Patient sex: M
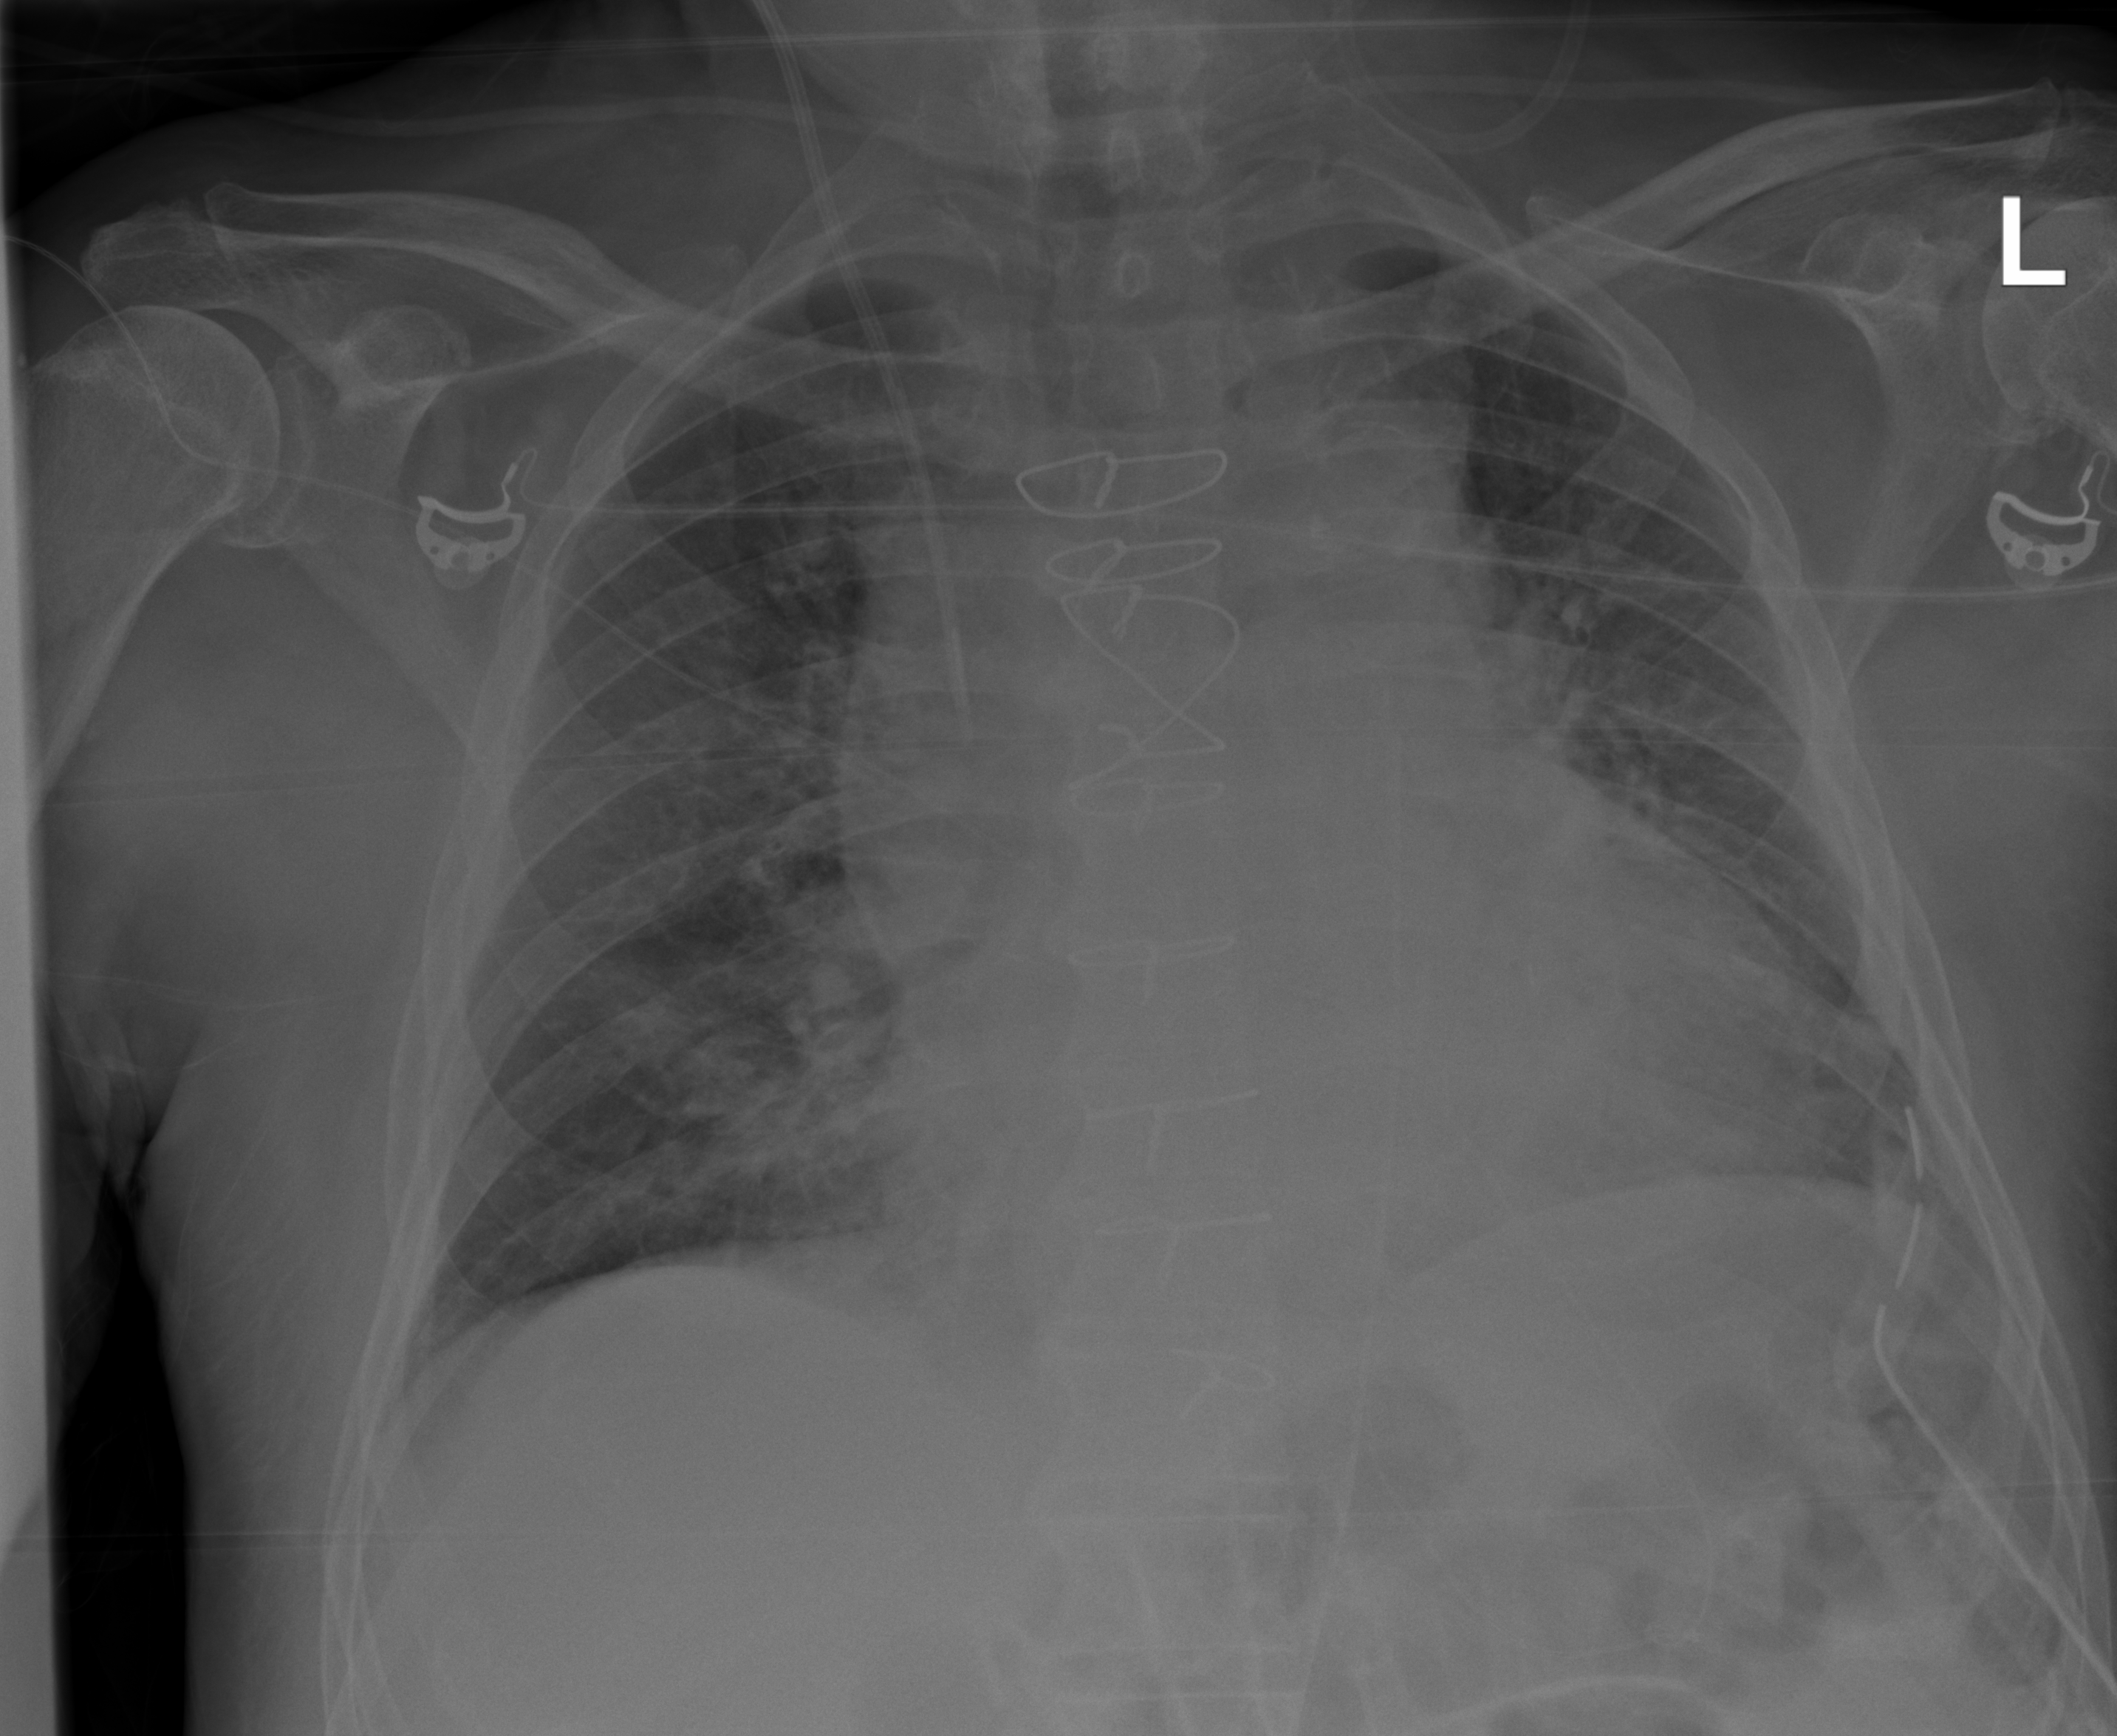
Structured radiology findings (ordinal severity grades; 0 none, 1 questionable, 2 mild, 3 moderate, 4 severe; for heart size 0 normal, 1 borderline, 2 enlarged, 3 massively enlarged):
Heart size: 3
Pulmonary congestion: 2
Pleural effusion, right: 1
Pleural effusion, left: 1
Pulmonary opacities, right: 1
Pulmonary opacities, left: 1
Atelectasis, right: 2
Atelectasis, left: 3